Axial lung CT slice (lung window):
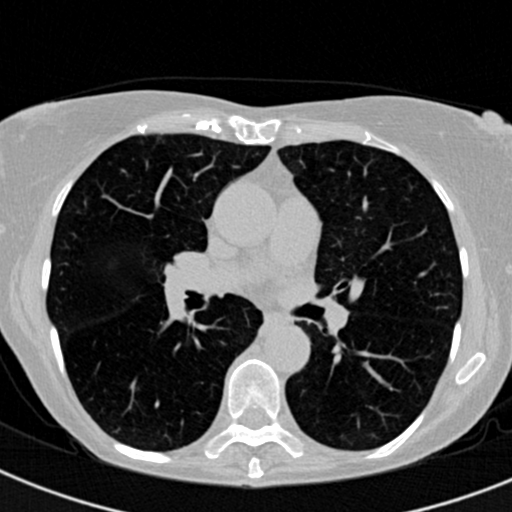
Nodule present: no